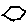
Label: hexagon